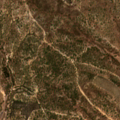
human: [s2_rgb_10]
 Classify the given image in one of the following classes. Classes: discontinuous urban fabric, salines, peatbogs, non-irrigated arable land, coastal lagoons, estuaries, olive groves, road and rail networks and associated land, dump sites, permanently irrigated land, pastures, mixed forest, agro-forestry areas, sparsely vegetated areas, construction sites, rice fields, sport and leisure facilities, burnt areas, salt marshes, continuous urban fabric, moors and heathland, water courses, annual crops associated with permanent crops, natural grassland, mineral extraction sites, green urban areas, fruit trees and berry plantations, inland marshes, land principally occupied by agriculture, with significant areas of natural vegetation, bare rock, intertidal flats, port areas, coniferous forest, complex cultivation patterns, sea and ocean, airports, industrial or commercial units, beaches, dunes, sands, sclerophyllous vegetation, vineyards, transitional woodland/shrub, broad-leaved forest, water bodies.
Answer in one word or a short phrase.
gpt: agro-forestry areas, broad-leaved forest, transitional woodland/shrub